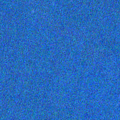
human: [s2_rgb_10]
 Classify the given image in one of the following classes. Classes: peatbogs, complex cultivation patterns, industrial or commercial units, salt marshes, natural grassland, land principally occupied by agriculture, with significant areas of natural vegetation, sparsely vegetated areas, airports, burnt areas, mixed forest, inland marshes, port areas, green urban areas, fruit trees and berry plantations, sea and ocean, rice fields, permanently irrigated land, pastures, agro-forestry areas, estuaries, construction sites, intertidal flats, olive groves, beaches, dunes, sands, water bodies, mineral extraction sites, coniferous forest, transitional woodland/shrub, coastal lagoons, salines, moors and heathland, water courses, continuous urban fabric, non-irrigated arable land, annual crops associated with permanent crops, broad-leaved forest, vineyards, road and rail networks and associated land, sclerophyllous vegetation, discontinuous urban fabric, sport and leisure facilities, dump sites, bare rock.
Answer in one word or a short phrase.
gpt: sea and ocean